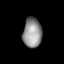
Tissue: lung
Cell type: Epithelial cells
Senescence score: 0.5793
Nuclear area (px): 548
Mean DAPI intensity: 144.584